Field crop: maize
Growth stage: 1
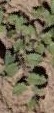
Species: convolvulus